Question: I've heard so much about weight etc. However most of the tutorials refer always to width percentage. I wish to do the following setups with layouts:

Anyone know how to do this? I'm stuck!
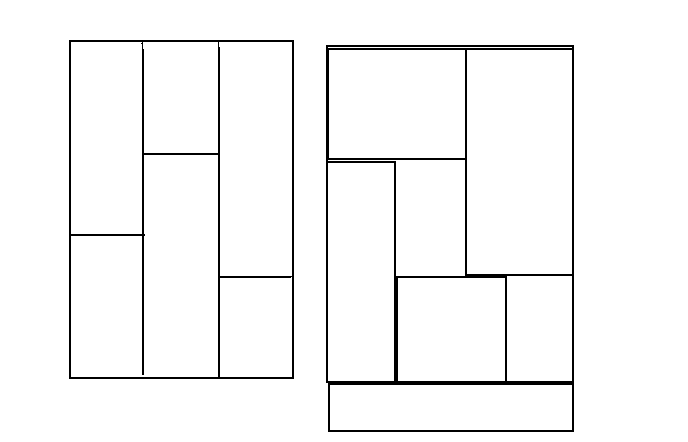
Answer: ## Edit :
Since the <URL> now exists it's not necessary to use a 'LinearLayout' with weights anymore.
---
Well ok, you're first layout should be pretty easy, check the following code:
'''
<?xml version="1.0" encoding="utf-8"?>
<LinearLayout xmlns:android="http://schemas.android.com/apk/res/android"
android:layout_width="match_parent"
android:layout_height="match_parent"
android:orientation="vertical" >
<LinearLayout
android:layout_width="fill_parent"
android:layout_height="fill_parent"
android:orientation="horizontal"
android:weightSum="3" >
<LinearLayout
android:layout_width="0dp"
android:layout_height="fill_parent"
android:layout_weight="1"
android:orientation="vertical"
android:weightSum="5" >
<LinearLayout
android:layout_width="fill_parent"
android:layout_height="0dp"
android:layout_weight="3"
android:background="@android:color/darker_gray" >
</LinearLayout>
<LinearLayout
android:layout_width="fill_parent"
android:layout_height="0dp"
android:layout_weight="2"
android:background="@android:color/white" >
</LinearLayout>
</LinearLayout>
<LinearLayout
android:layout_width="0dp"
android:layout_height="fill_parent"
android:layout_weight="1"
android:orientation="vertical"
android:weightSum="9" >
<LinearLayout
android:layout_width="fill_parent"
android:layout_height="0dp"
android:layout_weight="3"
android:background="@android:color/holo_red_light" >
</LinearLayout>
<LinearLayout
android:layout_width="fill_parent"
android:layout_height="0dp"
android:layout_weight="6"
android:background="@android:color/holo_orange_light" >
</LinearLayout>
</LinearLayout>
<LinearLayout
android:layout_width="0dp"
android:layout_height="fill_parent"
android:layout_weight="1"
android:orientation="vertical"
android:weightSum="9" >
<LinearLayout
android:layout_width="fill_parent"
android:layout_height="0dp"
android:layout_weight="6"
android:background="@android:color/holo_blue_dark" >
</LinearLayout>
<LinearLayout
android:layout_width="fill_parent"
android:layout_height="0dp"
android:layout_weight="3"
android:background="@android:color/holo_green_dark" >
</LinearLayout>
</LinearLayout>
</LinearLayout>
</LinearLayout>
'''
Output:

The second one seems not possible to do with weights. Furthere more I would recommend that you don't use too much nested Linear Layouts with weights since this is a huge performance issue according to the following <URL>